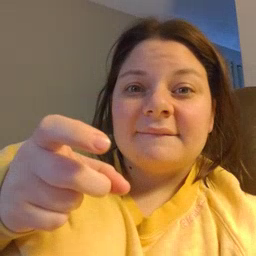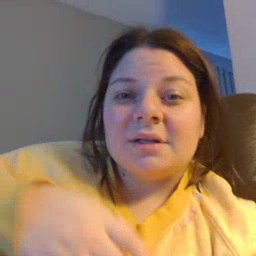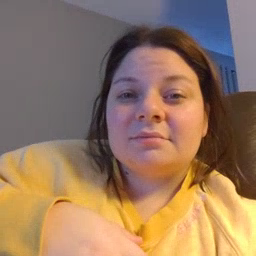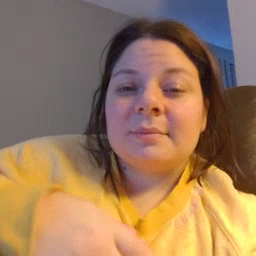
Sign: gift